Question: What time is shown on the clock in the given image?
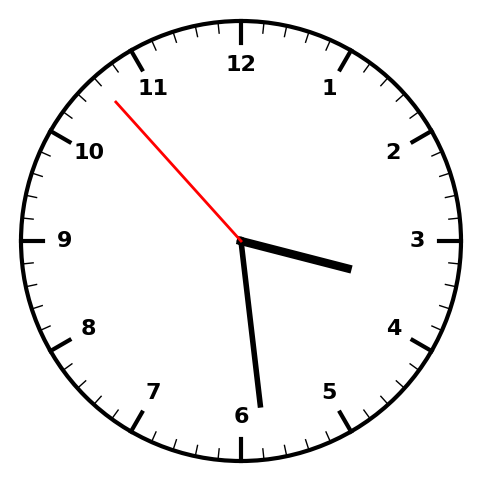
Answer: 03:28:53